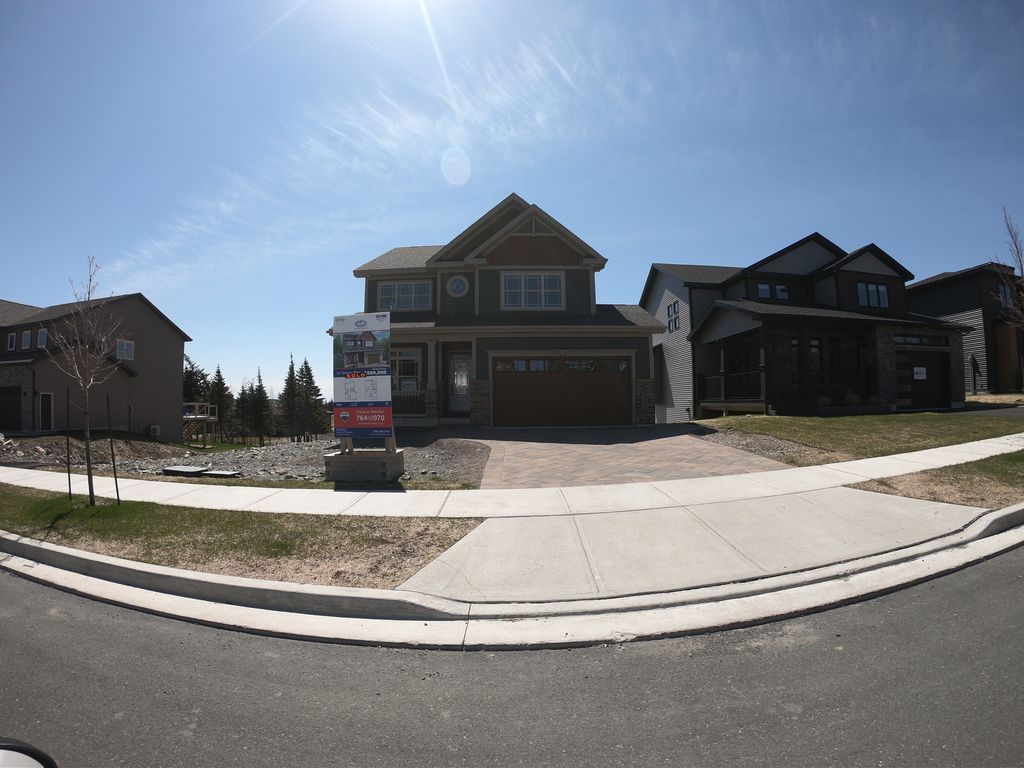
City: st_johns